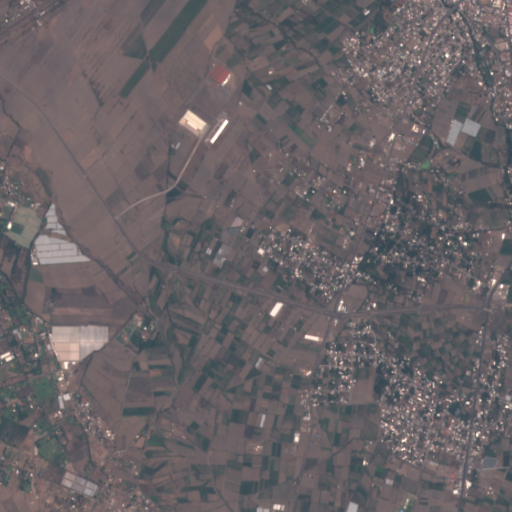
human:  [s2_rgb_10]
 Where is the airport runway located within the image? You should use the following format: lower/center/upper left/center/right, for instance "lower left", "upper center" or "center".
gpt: The airport runway is located in the lower right of the image.
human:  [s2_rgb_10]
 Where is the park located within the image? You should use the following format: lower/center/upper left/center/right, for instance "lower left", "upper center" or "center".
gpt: The park is located in the upper right of the image.
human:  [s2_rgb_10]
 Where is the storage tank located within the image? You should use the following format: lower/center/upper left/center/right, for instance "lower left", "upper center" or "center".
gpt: The storage tank is located in the lower right of the image.
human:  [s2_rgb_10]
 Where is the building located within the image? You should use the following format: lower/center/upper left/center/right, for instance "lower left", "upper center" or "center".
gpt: There is no building in the image.